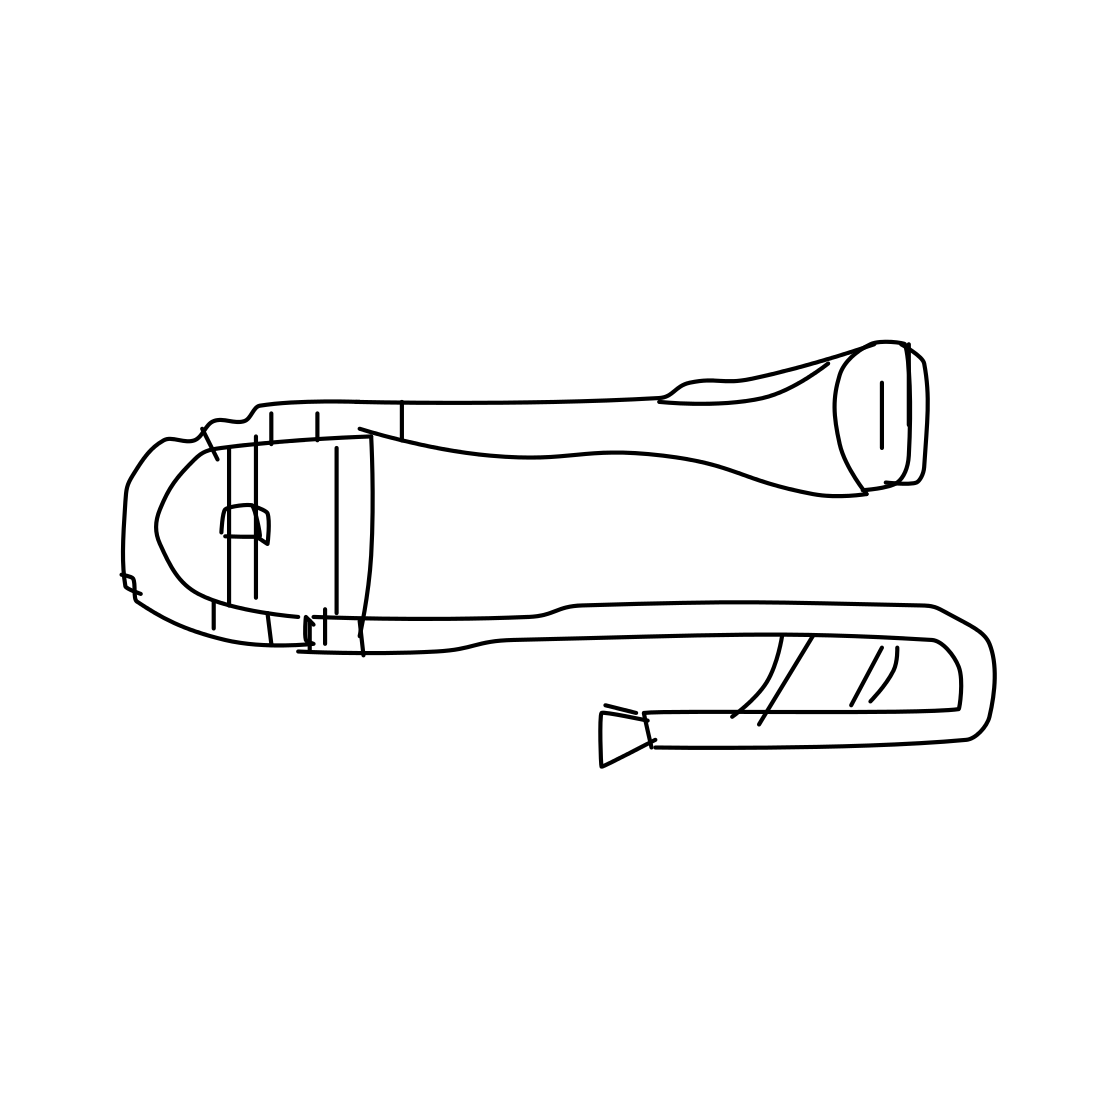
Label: trombone